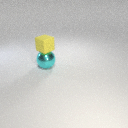
large cyan metal sphere below small yellow rubber cube